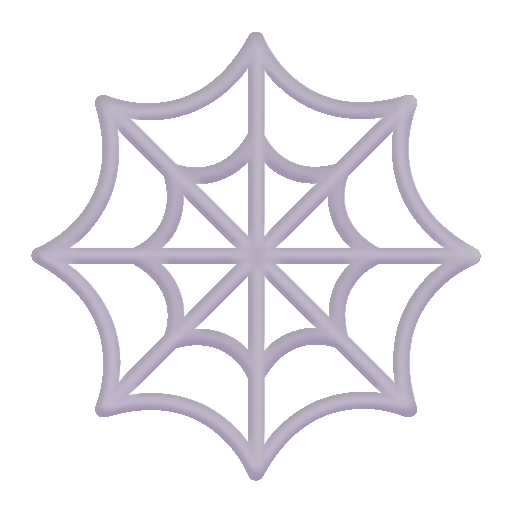
spider web color